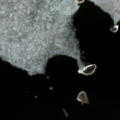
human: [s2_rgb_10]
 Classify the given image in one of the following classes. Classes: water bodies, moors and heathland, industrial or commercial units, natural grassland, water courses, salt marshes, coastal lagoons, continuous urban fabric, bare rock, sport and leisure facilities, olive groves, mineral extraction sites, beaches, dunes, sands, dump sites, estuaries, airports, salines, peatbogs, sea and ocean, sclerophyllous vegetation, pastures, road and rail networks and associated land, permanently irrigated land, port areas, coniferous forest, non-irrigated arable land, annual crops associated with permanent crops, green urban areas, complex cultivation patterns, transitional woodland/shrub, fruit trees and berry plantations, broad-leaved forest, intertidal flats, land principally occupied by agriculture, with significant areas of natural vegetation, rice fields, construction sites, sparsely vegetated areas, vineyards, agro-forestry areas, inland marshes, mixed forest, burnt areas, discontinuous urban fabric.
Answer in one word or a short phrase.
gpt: sea and ocean